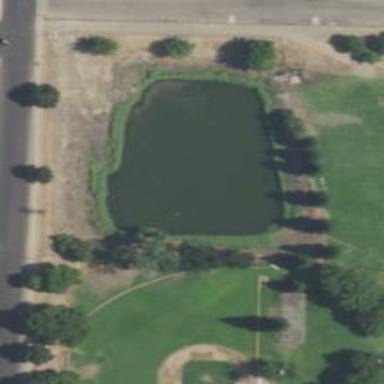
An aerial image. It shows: Pond with natural water.